Aerial crown-view tile of a tropical tree (Barro Colorado Island, Panama), acquired 20241216:
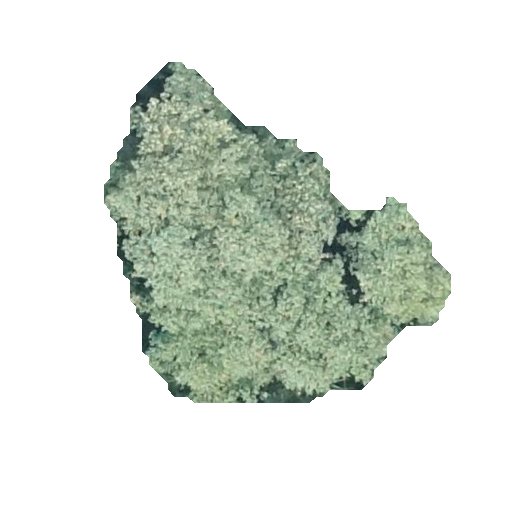
Species: Hieronyma alchorneoides
GBIF accepted scientific name: Hieronyma alchorneoides
Crown area: 106.539 m²